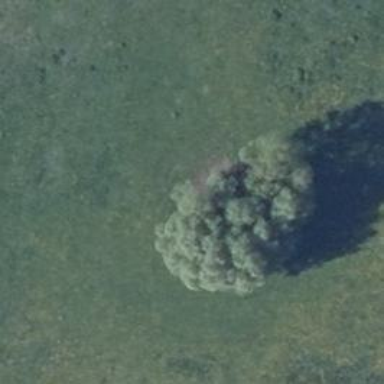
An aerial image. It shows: Deciduous tree in agricultural area.